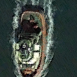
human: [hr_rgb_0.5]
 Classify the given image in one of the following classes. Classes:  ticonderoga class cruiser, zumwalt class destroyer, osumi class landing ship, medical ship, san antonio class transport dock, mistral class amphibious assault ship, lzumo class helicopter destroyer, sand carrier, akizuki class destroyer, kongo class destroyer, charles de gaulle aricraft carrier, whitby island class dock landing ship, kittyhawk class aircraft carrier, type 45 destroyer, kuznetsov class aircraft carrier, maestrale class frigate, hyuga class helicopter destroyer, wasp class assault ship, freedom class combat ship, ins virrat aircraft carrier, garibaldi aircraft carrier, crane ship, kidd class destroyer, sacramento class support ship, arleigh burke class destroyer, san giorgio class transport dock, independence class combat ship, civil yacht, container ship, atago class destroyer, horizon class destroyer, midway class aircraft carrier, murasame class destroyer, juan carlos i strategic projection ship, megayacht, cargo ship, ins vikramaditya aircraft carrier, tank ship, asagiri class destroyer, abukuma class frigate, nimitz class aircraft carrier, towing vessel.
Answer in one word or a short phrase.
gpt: Towing vessel